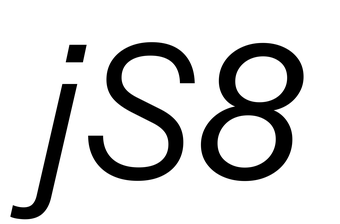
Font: InstrumentSans-Italic_Italic